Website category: sports
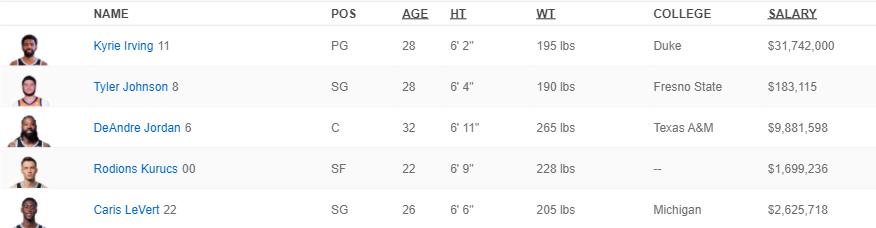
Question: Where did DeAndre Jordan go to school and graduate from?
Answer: Texas A&M

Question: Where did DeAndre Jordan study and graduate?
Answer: Texas A&M

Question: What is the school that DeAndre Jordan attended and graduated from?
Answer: Texas A&M

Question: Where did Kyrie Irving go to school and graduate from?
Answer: Duke

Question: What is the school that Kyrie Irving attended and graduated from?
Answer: Duke

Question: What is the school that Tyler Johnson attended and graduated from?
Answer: Fresno State

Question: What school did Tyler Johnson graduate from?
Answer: Fresno State

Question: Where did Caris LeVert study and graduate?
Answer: Michigan

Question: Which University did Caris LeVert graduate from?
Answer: Michigan

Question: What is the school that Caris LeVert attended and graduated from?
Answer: Michigan

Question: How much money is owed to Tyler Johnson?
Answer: $183,115

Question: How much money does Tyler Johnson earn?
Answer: $183,115

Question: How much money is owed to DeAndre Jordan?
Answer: $9,881,598

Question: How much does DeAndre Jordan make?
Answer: $9,881,598

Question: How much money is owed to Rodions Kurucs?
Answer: $1,699,236

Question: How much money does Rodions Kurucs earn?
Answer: $1,699,236

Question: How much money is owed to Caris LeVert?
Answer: $2,625,718

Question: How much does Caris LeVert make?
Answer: $2,625,718

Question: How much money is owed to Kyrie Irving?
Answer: $31,742,000

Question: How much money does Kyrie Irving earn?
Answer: $31,742,000

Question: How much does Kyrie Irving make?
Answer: $31,742,000

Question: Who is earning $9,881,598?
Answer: DeAndre Jordan

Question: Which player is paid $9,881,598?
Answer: DeAndre Jordan

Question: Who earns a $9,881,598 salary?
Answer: DeAndre Jordan

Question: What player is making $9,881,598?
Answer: DeAndre Jordan

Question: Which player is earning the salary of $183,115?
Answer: Tyler Johnson

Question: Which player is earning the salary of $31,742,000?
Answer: Kyrie Irving

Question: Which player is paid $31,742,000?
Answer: Kyrie Irving

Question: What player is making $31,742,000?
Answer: Kyrie Irving

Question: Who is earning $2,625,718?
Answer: Caris LeVert

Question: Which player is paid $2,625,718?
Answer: Caris LeVert

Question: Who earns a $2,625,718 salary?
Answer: Caris LeVert

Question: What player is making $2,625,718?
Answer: Caris LeVert

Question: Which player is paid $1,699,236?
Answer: Rodions Kurucs

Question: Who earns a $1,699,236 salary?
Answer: Rodions Kurucs

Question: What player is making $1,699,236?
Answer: Rodions Kurucs

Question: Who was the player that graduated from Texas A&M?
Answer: DeAndre Jordan

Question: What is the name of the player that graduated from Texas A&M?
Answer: DeAndre Jordan

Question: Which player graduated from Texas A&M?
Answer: DeAndre Jordan

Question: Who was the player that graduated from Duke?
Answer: Kyrie Irving

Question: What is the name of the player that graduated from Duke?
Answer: Kyrie Irving

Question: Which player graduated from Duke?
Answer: Kyrie Irving

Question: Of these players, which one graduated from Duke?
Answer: Kyrie Irving

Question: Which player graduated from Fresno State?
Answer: Tyler Johnson

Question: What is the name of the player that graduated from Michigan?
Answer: Caris LeVert

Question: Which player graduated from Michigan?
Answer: Caris LeVert

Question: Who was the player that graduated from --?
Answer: Rodions Kurucs

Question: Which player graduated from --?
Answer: Rodions Kurucs

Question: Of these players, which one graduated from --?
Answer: Rodions Kurucs